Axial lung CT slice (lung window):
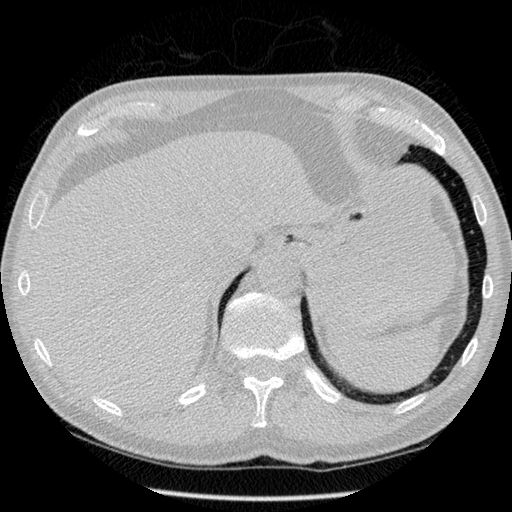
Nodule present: no